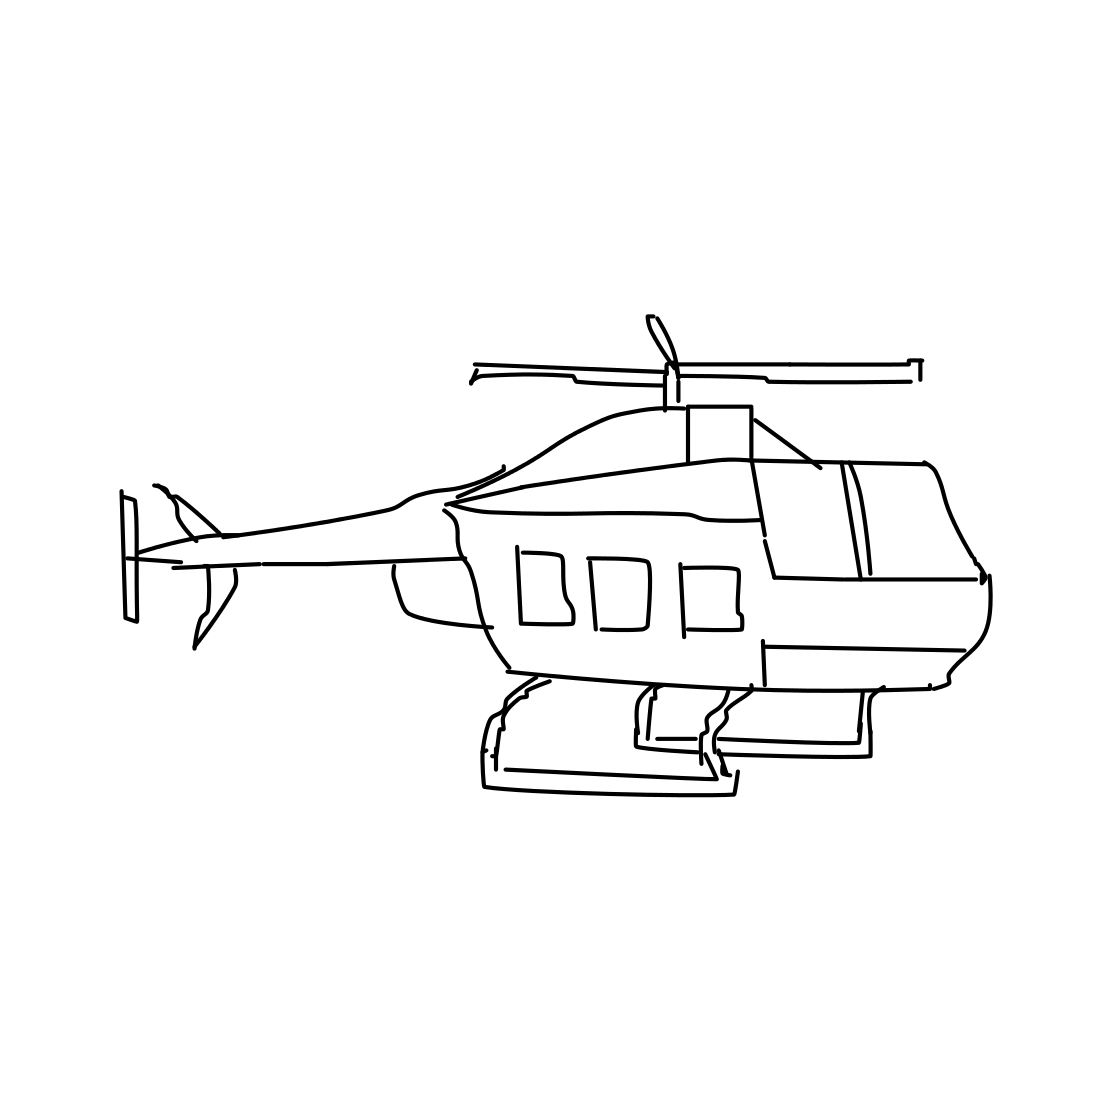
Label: helicopter